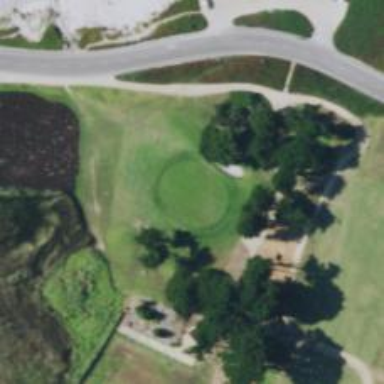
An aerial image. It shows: Golf hole.